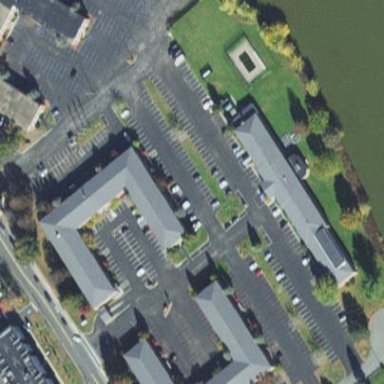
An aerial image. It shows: Paved parking aisle in service road.